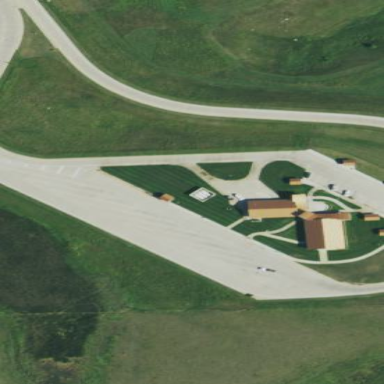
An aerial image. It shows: Rest area on the road.